Field crop: maize
Growth stage: 2
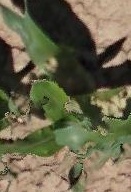
Species: maize